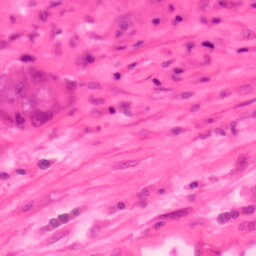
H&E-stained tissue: Colon